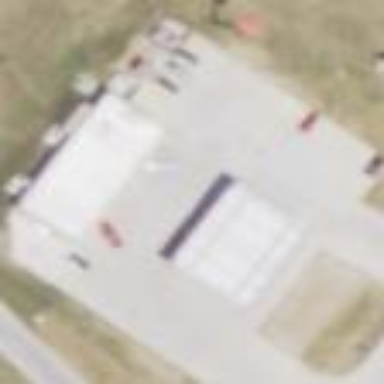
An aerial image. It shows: Fuel station.